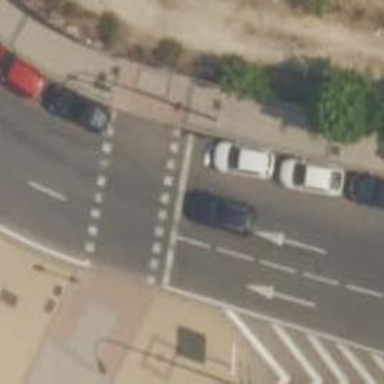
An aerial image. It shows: Road with traffic signals.